Brain MRI, t1w sequence, axial 2D slice.
Patient: age 35, sex F, weight 78 kg, height 1.78 m
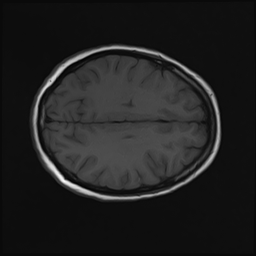